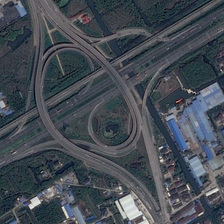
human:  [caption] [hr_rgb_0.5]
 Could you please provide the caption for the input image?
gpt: many buildings and green trees are around a viaduct near a river .

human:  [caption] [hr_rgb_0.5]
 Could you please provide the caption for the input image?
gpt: many buildings and green trees are around a viaduct near a river .

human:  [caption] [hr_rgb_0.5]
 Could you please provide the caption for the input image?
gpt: many buildings and green trees are around a viaduct near a river .

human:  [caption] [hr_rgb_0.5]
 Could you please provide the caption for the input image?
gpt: many buildings and green trees are around a viaduct near a river .

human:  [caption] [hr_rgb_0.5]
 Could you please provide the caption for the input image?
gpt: many buildings and green trees are around a viaduct near a river .